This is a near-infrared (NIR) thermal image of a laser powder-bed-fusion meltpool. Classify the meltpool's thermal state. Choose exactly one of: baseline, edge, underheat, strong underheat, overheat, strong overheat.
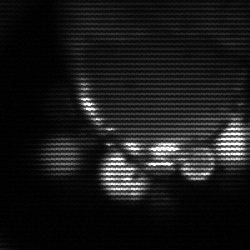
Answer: baseline